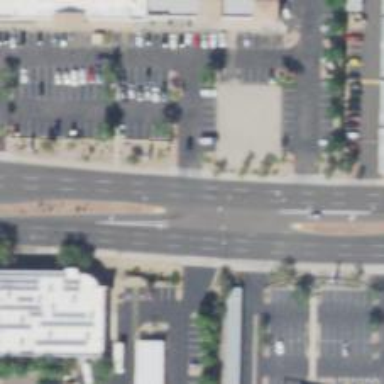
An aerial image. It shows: Secondary link road with asphalt surface.